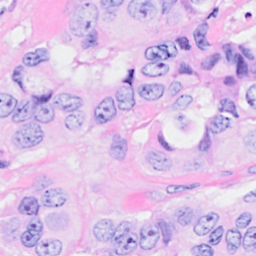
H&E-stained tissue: Breast